Question: the code like this:

the exception like this:
java.sql.SQLFeatureNotSupportedException
at com.salesforce.phoenix.jdbc.PhoenixResultSet.first(PhoenixResultSet.java:173)
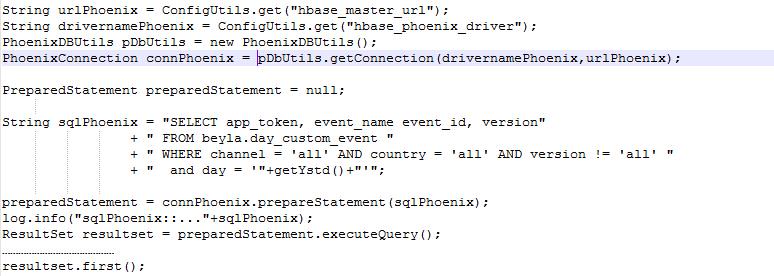
Answer: If you recode your code to use 'next()' instead of 'first()' you'll be fine:
'''
while(resultset.next()) {
//Do something with resultset
}
'''
If you're looking for the though... you'll have to go and ask the developers of that JDBC driver. As positioning inside a 'ResultSet' requires a 'ResultSet', it is possible that this feature simply is not there.